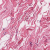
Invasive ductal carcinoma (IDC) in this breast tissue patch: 0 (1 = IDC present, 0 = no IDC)